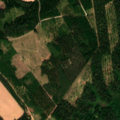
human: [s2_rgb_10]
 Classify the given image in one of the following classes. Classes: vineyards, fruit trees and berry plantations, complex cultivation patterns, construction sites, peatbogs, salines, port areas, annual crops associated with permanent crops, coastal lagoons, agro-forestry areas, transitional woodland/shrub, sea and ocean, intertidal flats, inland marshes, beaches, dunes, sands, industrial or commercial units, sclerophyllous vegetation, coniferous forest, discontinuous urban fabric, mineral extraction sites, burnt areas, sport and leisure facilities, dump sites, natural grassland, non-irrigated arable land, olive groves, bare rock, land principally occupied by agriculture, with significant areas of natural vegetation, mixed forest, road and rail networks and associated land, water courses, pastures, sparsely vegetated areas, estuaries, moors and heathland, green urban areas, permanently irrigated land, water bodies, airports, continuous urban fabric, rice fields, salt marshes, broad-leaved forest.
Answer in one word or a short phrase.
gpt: land principally occupied by agriculture, with significant areas of natural vegetation, coniferous forest, mixed forest, transitional woodland/shrub